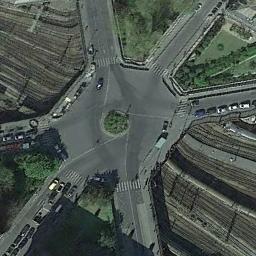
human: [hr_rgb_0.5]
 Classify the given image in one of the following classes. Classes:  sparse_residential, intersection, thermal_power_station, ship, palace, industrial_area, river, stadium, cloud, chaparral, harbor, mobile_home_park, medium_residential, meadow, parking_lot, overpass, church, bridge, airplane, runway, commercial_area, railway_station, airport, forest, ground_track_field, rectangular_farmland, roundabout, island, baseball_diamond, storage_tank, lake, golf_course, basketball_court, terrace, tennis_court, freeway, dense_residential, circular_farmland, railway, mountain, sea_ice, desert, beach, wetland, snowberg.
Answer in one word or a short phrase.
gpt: roundabout